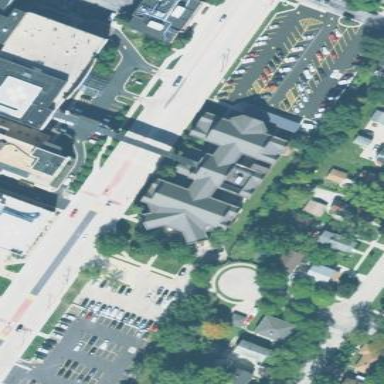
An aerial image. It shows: Hospital building.